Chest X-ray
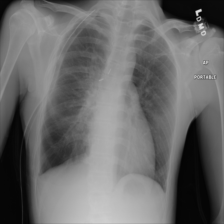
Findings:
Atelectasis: negative
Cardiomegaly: negative
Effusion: negative
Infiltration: negative
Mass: negative
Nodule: negative
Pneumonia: negative
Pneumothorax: positive
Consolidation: negative
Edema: negative
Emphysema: negative
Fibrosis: negative
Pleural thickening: negative
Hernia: negative